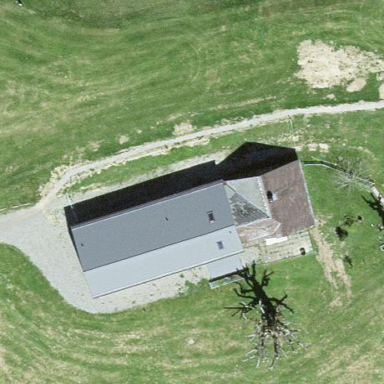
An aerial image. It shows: Detached building.